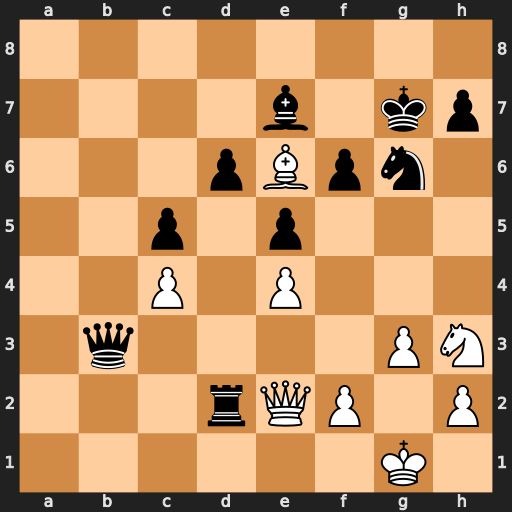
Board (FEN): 8/4b1kp/3pBpn1/2p1p3/2P1P3/1q4PN/3rQP1P/6K1
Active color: w
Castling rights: -
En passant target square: -
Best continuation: Qxd2 Qb1+ Kg2